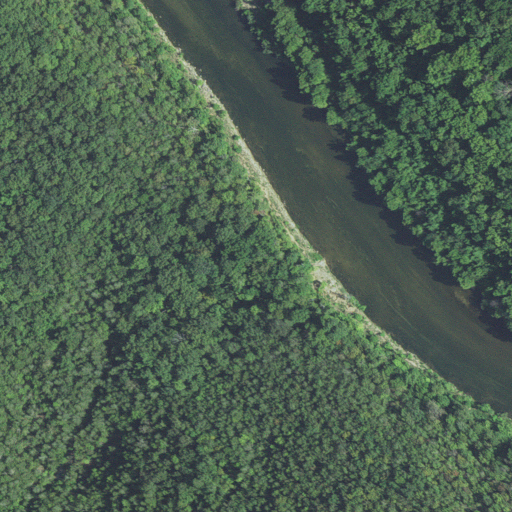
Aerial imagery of valley in Arkansas named Caney Hollow containing deciduous forest, mixed forest, and open water